【题型】解答题　【知识点】立体几何　【难度】easy
如图所示，在四棱锥 \(P-ABCD\) 中，四边形 \(ABCD\) 为直角梯形，\(AB \parallel CD\)，\(\angle DAB = 60^\circ\)，\(CD = 1\)，\(AB = 3\)，\(\triangle PBC\) 是等边三角形，\(F\) 为线段 \(BC\) 的中点，\(PF \perp AD\)。

(1) 求证：平面 \(PCB \perp\) 平面 \(ABCD\)；

(2) 若 \(E\) 为线段 \(PF\) 上的一点，且直线 \(BE\) 与平面 \(PAD\) 所成角的正弦值为 \(\frac{\sqrt{7}}{4}\)，求 \(EF\) 的值。
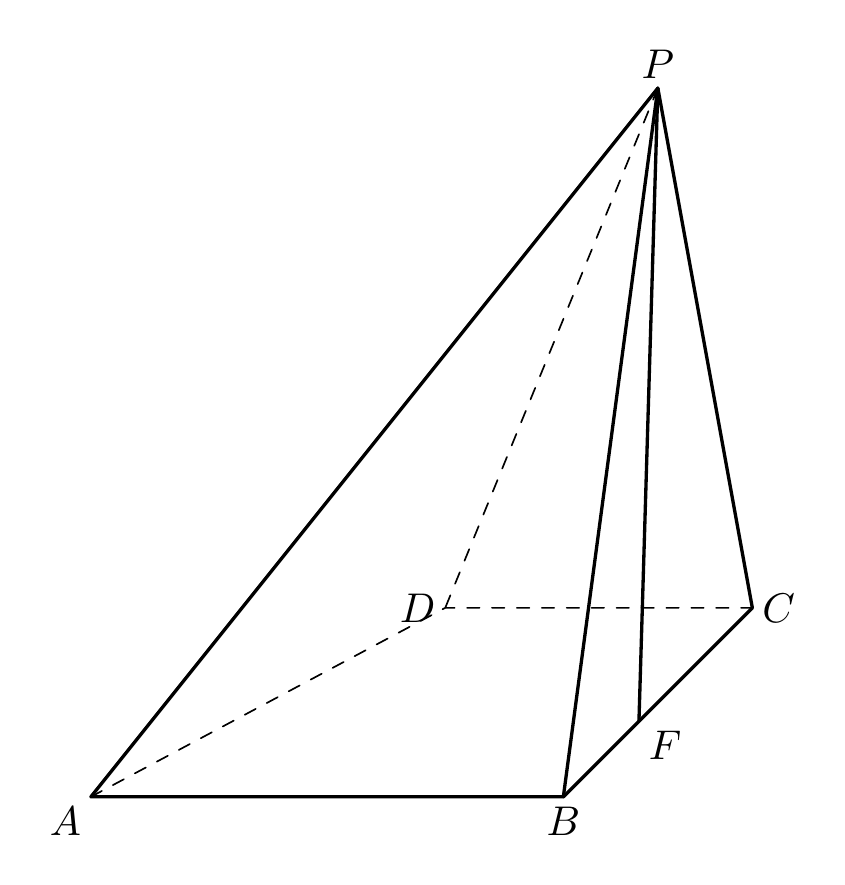
【解答】
【详解】
(1) 因为 $\triangle PBC$ 为等边三角形，$F$ 为线段 $BC$ 的中点，所以 $PF \perp BC$。又 $PF \perp AD$，
因为四边形 $ABCD$ 为直角梯形，$AB \parallel CD$，所以 $AD$、$BC$ 是平面 $ABCD$ 上的两条相交直线，
所以 $PF \perp$ 平面 $ABCD$。$PF \subset$ 平面 $PBC$，所以平面 $PBC \perp$ 平面 $ABCD$；

\vspace{0.5em}

(2) 因为四边形 $ABCD$ 为直角梯形，$AB \parallel CD$，$\angle DAB = 60^\circ$，
所以 $\angle ABC = \angle DCB = 90^\circ$，过 $D$ 作 $DH \perp AB$，垂足为 $H$，
由 $CD = 1, AB = 3$，得 $AH = 2$，所以 $DH = 2\sqrt{3}$，$BC = DH = 2\sqrt{3}$，

建立如图所示的空间直角坐标系，则 $P(0,0,3)$，$A(3,\sqrt{3},0)$，$B(0,\sqrt{3},0)$，$D(1,-\sqrt{3},0)$，
设 $E(0,0,a)$，则 $\overrightarrow{PA} = (3,\sqrt{3},-3)$，$\overrightarrow{DA} = (2,2\sqrt{3},0)$，

设平面 $PAD$ 的一个法向量为 $\vec{n} = (x,y,z)$，
则
\[
\begin{cases}
\vec{n} \cdot \overrightarrow{PA} = 3x + \sqrt{3}y - 3z = 0 \\
\vec{n} \cdot \overrightarrow{DA} = 2x + 2\sqrt{3}y = 0
\end{cases}
\]
令 $y = \sqrt{3}$，则 $\vec{n} = (-3,\sqrt{3},-2)$，

又 $\overrightarrow{BE} = (0,-\sqrt{3},a)$，设直线 $BE$ 与平面 $PAD$ 所成角为 $\alpha$，
则
\[
\sin \alpha = \frac{|\vec{n} \cdot \overrightarrow{BE}|}{|\vec{n}| \cdot |\overrightarrow{BE}|} = \frac{|2a + 3|}{4\sqrt{3 + a^2}} = \frac{\sqrt{7}}{4},
\]
解得 $a = 2$，即 $EF = 2$。